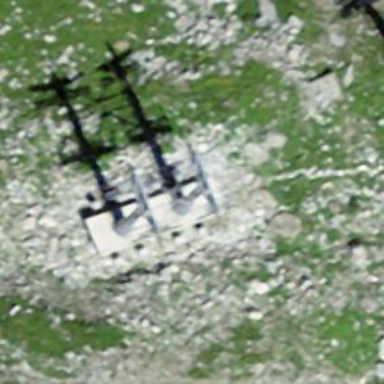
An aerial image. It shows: Pylon for aerialway.